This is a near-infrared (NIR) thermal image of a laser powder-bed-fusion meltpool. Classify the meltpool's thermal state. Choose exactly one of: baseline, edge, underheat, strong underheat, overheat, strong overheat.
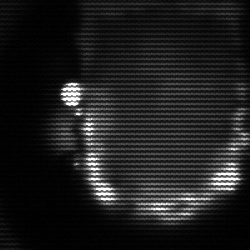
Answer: baseline